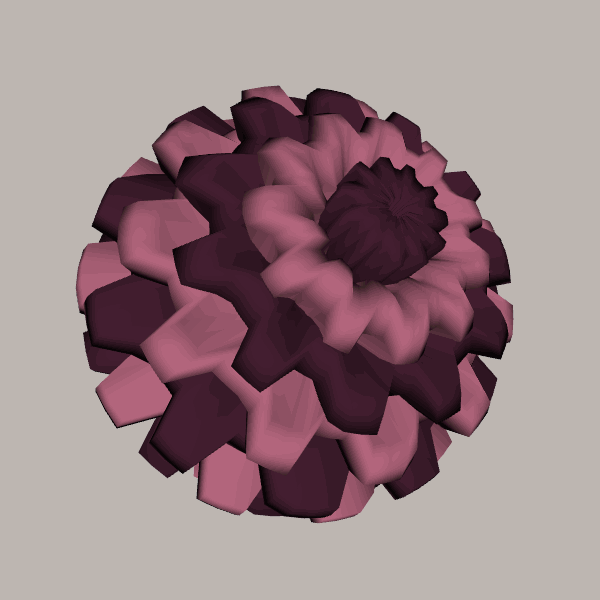
Background: light